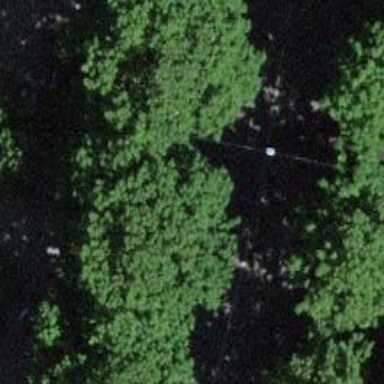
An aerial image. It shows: Avenue of broadleaved trees.